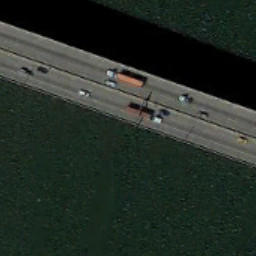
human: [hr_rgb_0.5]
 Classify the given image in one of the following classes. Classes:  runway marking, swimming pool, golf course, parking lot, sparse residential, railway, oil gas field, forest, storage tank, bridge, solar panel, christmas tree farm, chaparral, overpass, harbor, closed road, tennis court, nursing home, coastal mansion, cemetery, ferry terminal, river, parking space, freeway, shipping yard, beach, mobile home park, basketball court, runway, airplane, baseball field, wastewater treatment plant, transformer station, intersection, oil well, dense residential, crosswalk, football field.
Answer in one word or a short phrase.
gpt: bridge